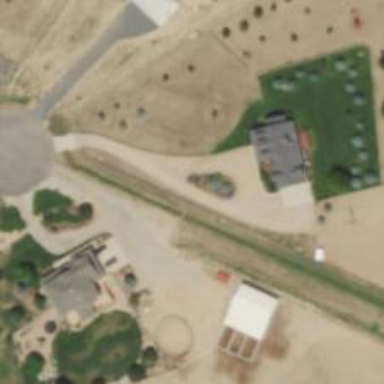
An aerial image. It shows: Driveway.